Question: I am trying to setup GWTP in eclipse and create a simplest possible POC.
I have installed Google plugin with , and
I am using , and
I have two java versions installed on my machine for different versions!!!
D:\project>
"D:\installations\java8"
D:\project>
java version "1.8.0_40"
Java(TM) SE Runtime Environment (build 1.8.0_40-b25)
Java HotSpot(TM) 64-Bit Server VM (build 25.40-b25, mixed mode)
Under Window --> preferences --> Java --> InstalledJREs I have selected the appropriate Java 8 installation.
================================================================
I am trying to create the GWTP project like this :

As soon as I click, finish, I get the following error:
'''
Mar 15, 2015 10:49:28 PM org.datanucleus.plugin.NonManagedPluginRegistry registerExtensions
WARNING: Extension Point "org.eclipse.core.resources.natures" not registered, but plugin "" defined in file:/D:/project/eclipse-jee-luna-R-win32-x86_64/eclipse/plugins/com.google.gwt.eclipse.sdkbundle_2.6.0/gwt-2.6.0/gwt-dev.jar refers to it.
Mar 15, 2015 10:49:28 PM org.datanucleus.plugin.NonManagedPluginRegistry registerExtensions
WARNING: Extension Point "org.eclipse.core.resources.builders" not registered, but plugin "" defined in file:/D:/project/eclipse-jee-luna-R-win32-x86_64/eclipse/plugins/com.google.gwt.eclipse.sdkbundle_2.6.0/gwt-2.6.0/gwt-dev.jar refers to it.
Mar 15, 2015 10:49:28 PM org.datanucleus.plugin.NonManagedPluginRegistry registerExtensions
WARNING: Extension Point "org.eclipse.core.resources.markers" not registered, but plugin "" defined in file:/D:/project/eclipse-jee-luna-R-win32-x86_64/eclipse/plugins/com.google.gwt.eclipse.sdkbundle_2.6.0/gwt-2.6.0/gwt-dev.jar refers to it.
Mar 15, 2015 10:49:28 PM org.datanucleus.plugin.NonManagedPluginRegistry registerExtensions
WARNING: Extension Point "org.eclipse.core.resources.markers" not registered, but plugin "" defined in file:/D:/project/eclipse-jee-luna-R-win32-x86_64/eclipse/plugins/com.google.gwt.eclipse.sdkbundle_2.6.0/gwt-2.6.0/gwt-dev.jar refers to it.
Mar 15, 2015 10:49:28 PM org.datanucleus.plugin.NonManagedPluginRegistry registerExtensions
WARNING: Extension Point "org.eclipse.core.resources.markers" not registered, but plugin "" defined in file:/D:/project/eclipse-jee-luna-R-win32-x86_64/eclipse/plugins/com.google.gwt.eclipse.sdkbundle_2.6.0/gwt-2.6.0/gwt-dev.jar refers to it.
Mar 15, 2015 10:49:28 PM org.datanucleus.plugin.NonManagedPluginRegistry registerExtensions
WARNING: Extension Point "org.eclipse.core.resources.markers" not registered, but plugin "" defined in file:/D:/project/eclipse-jee-luna-R-win32-x86_64/eclipse/plugins/com.google.gwt.eclipse.sdkbundle_2.6.0/gwt-2.6.0/gwt-dev.jar refers to it.
Mar 15, 2015 10:49:28 PM org.datanucleus.plugin.NonManagedPluginRegistry registerExtensions
WARNING: Extension Point "org.eclipse.ant.core.extraClasspathEntries" not registered, but plugin "" defined in file:/D:/project/eclipse-jee-luna-R-win32-x86_64/eclipse/plugins/com.google.gwt.eclipse.sdkbundle_2.6.0/gwt-2.6.0/gwt-dev.jar refers to it.
Mar 15, 2015 10:49:28 PM org.datanucleus.plugin.NonManagedPluginRegistry registerExtensions
WARNING: Extension Point "org.eclipse.ant.core.antTasks" not registered, but plugin "" defined in file:/D:/project/eclipse-jee-luna-R-win32-x86_64/eclipse/plugins/com.google.gwt.eclipse.sdkbundle_2.6.0/gwt-2.6.0/gwt-dev.jar refers to it.
Mar 15, 2015 10:49:28 PM org.datanucleus.plugin.NonManagedPluginRegistry registerExtensions
WARNING: Extension Point "org.eclipse.jdt.core.classpathContainerInitializer" not registered, but plugin "" defined in file:/D:/project/eclipse-jee-luna-R-win32-x86_64/eclipse/plugins/com.google.gwt.eclipse.sdkbundle_2.6.0/gwt-2.6.0/gwt-dev.jar refers to it.
Mar 15, 2015 10:49:28 PM org.datanucleus.plugin.NonManagedPluginRegistry registerExtensions
WARNING: Extension Point "org.eclipse.team.core.fileTypes" not registered, but plugin "" defined in file:/D:/project/eclipse-jee-luna-R-win32-x86_64/eclipse/plugins/com.google.gwt.eclipse.sdkbundle_2.6.0/gwt-2.6.0/gwt-dev.jar refers to it.
Mar 15, 2015 10:49:28 PM org.datanucleus.plugin.NonManagedPluginRegistry registerExtensions
WARNING: Extension Point "org.eclipse.core.runtime.applications" not registered, but plugin "" defined in file:/D:/project/eclipse-jee-luna-R-win32-x86_64/eclipse/plugins/com.google.gwt.eclipse.sdkbundle_2.6.0/gwt-2.6.0/gwt-dev.jar refers to it.
Mar 15, 2015 10:49:28 PM org.datanucleus.plugin.NonManagedPluginRegistry registerExtensions
WARNING: Extension Point "org.eclipse.core.runtime.applications" not registered, but plugin "" defined in file:/D:/project/eclipse-jee-luna-R-win32-x86_64/eclipse/plugins/com.google.gwt.eclipse.sdkbundle_2.6.0/gwt-2.6.0/gwt-dev.jar refers to it.
Mar 15, 2015 10:49:28 PM org.datanucleus.plugin.NonManagedPluginRegistry registerExtensions
WARNING: Extension Point "org.eclipse.core.contenttype.contentTypes" not registered, but plugin "" defined in file:/D:/project/eclipse-jee-luna-R-win32-x86_64/eclipse/plugins/com.google.gwt.eclipse.sdkbundle_2.6.0/gwt-2.6.0/gwt-dev.jar refers to it.
Mar 15, 2015 10:49:28 PM org.datanucleus.plugin.NonManagedPluginRegistry registerExtensions
WARNING: Extension Point "org.eclipse.core.runtime.preferences" not registered, but plugin "" defined in file:/D:/project/eclipse-jee-luna-R-win32-x86_64/eclipse/plugins/com.google.gwt.eclipse.sdkbundle_2.6.0/gwt-2.6.0/gwt-dev.jar refers to it.
Mar 15, 2015 10:49:28 PM org.datanucleus.plugin.NonManagedPluginRegistry registerExtensions
WARNING: Extension Point "org.eclipse.core.runtime.preferences" not registered, but plugin "" defined in file:/D:/project/eclipse-jee-luna-R-win32-x86_64/eclipse/plugins/com.google.gwt.eclipse.sdkbundle_2.6.0/gwt-2.6.0/gwt-dev.jar refers to it.
DataNucleus Enhancer (version 1.1.4) : Enhancement of classes
Mar 15, 2015 10:49:28 PM org.datanucleus.enhancer.DataNucleusEnhancer addMessage
SEVERE: An error occured for ClassEnhancer "ASM" when trying to call the method "org.datanucleus.enhancer.asm.ASMClassEnhancer" on class "getClassNameForFileName" : null
java.lang.IllegalArgumentException
at org.objectweb.asm.ClassReader.<init>(Unknown Source)
at org.objectweb.asm.ClassReader.<init>(Unknown Source)
at org.objectweb.asm.ClassReader.<init>(Unknown Source)
at org.datanucleus.enhancer.asm.ASMClassEnhancer.getClassNameForFileName(ASMClassEnhancer.java:155)
at sun.reflect.NativeMethodAccessorImpl.invoke0(Native Method)
at sun.reflect.NativeMethodAccessorImpl.invoke(NativeMethodAccessorImpl.java:62)
at sun.reflect.DelegatingMethodAccessorImpl.invoke(DelegatingMethodAccessorImpl.java:43)
at java.lang.reflect.Method.invoke(Method.java:497)
at org.datanucleus.enhancer.DataNucleusEnhancer.getClassNameForFilename(DataNucleusEnhancer.java:920)
at org.datanucleus.enhancer.DataNucleusEnhancer.getFileMetadataForInput(DataNucleusEnhancer.java:736)
at org.datanucleus.enhancer.DataNucleusEnhancer.enhance(DataNucleusEnhancer.java:545)
at org.datanucleus.enhancer.DataNucleusEnhancer.main(DataNucleusEnhancer.java:1252)
at sun.reflect.NativeMethodAccessorImpl.invoke0(Native Method)
at sun.reflect.NativeMethodAccessorImpl.invoke(NativeMethodAccessorImpl.java:62)
at sun.reflect.DelegatingMethodAccessorImpl.invoke(DelegatingMethodAccessorImpl.java:43)
at java.lang.reflect.Method.invoke(Method.java:497)
at com.google.appengine.tools.enhancer.Enhancer.execute(Enhancer.java:74)
at com.google.appengine.tools.enhancer.Enhance.<init>(Enhance.java:71)
at com.google.appengine.tools.enhancer.Enhance.main(Enhance.java:51)
.
An error occured for ClassEnhancer "ASM" when trying to call the method "org.datanucleus.enhancer.asm.ASMClassEnhancer" on class "getClassNameForFileName" : null
java.lang.IllegalArgumentException
at org.objectweb.asm.ClassReader.<init>(Unknown Source)
at org.objectweb.asm.ClassReader.<init>(Unknown Source)
at org.objectweb.asm.ClassReader.<init>(Unknown Source)
at org.datanucleus.enhancer.asm.ASMClassEnhancer.getClassNameForFileName(ASMClassEnhancer.java:155)
at sun.reflect.NativeMethodAccessorImpl.invoke0(Native Method)
at sun.reflect.NativeMethodAccessorImpl.invoke(NativeMethodAccessorImpl.java:62)
at sun.reflect.DelegatingMethodAccessorImpl.invoke(DelegatingMethodAccessorImpl.java:43)
at java.lang.reflect.Method.invoke(Method.java:497)
at org.datanucleus.enhancer.DataNucleusEnhancer.getClassNameForFilename(DataNucleusEnhancer.java:920)
at org.datanucleus.enhancer.DataNucleusEnhancer.getFileMetadataForInput(DataNucleusEnhancer.java:736)
at org.datanucleus.enhancer.DataNucleusEnhancer.enhance(DataNucleusEnhancer.java:545)
at org.datanucleus.enhancer.DataNucleusEnhancer.main(DataNucleusEnhancer.java:1252)
at sun.reflect.NativeMethodAccessorImpl.invoke0(Native Method)
at sun.reflect.NativeMethodAccessorImpl.invoke(NativeMethodAccessorImpl.java:62)
at sun.reflect.DelegatingMethodAccessorImpl.invoke(DelegatingMethodAccessorImpl.java:43)
at java.lang.reflect.Method.invoke(Method.java:497)
at com.google.appengine.tools.enhancer.Enhancer.execute(Enhancer.java:74)
at com.google.appengine.tools.enhancer.Enhance.<init>(Enhance.java:71)
at com.google.appengine.tools.enhancer.Enhance.main(Enhance.java:51)
.
Mar 15, 2015 10:49:28 PM org.datanucleus.enhancer.DataNucleusEnhancer addMessage
SEVERE: An error occured for ClassEnhancer "ASM" when trying to call the method "org.datanucleus.enhancer.asm.ASMClassEnhancer" on class "getClassNameForFileName" : null
java.lang.IllegalArgumentException
at org.objectweb.asm.ClassReader.<init>(Unknown Source)
at org.objectweb.asm.ClassReader.<init>(Unknown Source)
at org.objectweb.asm.ClassReader.<init>(Unknown Source)
at org.datanucleus.enhancer.asm.ASMClassEnhancer.getClassNameForFileName(ASMClassEnhancer.java:155)
at sun.reflect.NativeMethodAccessorImpl.invoke0(Native Method)
at sun.reflect.NativeMethodAccessorImpl.invoke(NativeMethodAccessorImpl.java:62)
at sun.reflect.DelegatingMethodAccessorImpl.invoke(DelegatingMethodAccessorImpl.java:43)
at java.lang.reflect.Method.invoke(Method.java:497)
at org.datanucleus.enhancer.DataNucleusEnhancer.getClassNameForFilename(DataNucleusEnhancer.java:920)
at org.datanucleus.enhancer.DataNucleusEnhancer.getFileMetadataForInput(DataNucleusEnhancer.java:736)
at org.datanucleus.enhancer.DataNucleusEnhancer.enhance(DataNucleusEnhancer.java:545)
at org.datanucleus.enhancer.DataNucleusEnhancer.main(DataNucleusEnhancer.java:1252)
at sun.reflect.NativeMethodAccessorImpl.invoke0(Native Method)
at sun.reflect.NativeMethodAccessorImpl.invoke(NativeMethodAccessorImpl.java:62)
at sun.reflect.DelegatingMethodAccessorImpl.invoke(DelegatingMethodAccessorImpl.java:43)
at java.lang.reflect.Method.invoke(Method.java:497)
at com.google.appengine.tools.enhancer.Enhancer.execute(Enhancer.java:74)
at com.google.appengine.tools.enhancer.Enhance.<init>(Enhance.java:71)
at com.google.appengine.tools.enhancer.Enhance.main(Enhance.java:51)
.
An error occured for ClassEnhancer "ASM" when trying to call the method "org.datanucleus.enhancer.asm.ASMClassEnhancer" on class "getClassNameForFileName" : null
java.lang.IllegalArgumentException
at org.objectweb.asm.ClassReader.<init>(Unknown Source)
at org.objectweb.asm.ClassReader.<init>(Unknown Source)
at org.objectweb.asm.ClassReader.<init>(Unknown Source)
at org.datanucleus.enhancer.asm.ASMClassEnhancer.getClassNameForFileName(ASMClassEnhancer.java:155)
at sun.reflect.NativeMethodAccessorImpl.invoke0(Native Method)
at sun.reflect.NativeMethodAccessorImpl.invoke(NativeMethodAccessorImpl.java:62)
at sun.reflect.DelegatingMethodAccessorImpl.invoke(DelegatingMethodAccessorImpl.java:43)
at java.lang.reflect.Method.invoke(Method.java:497)
at org.datanucleus.enhancer.DataNucleusEnhancer.getClassNameForFilename(DataNucleusEnhancer.java:920)
at org.datanucleus.enhancer.DataNucleusEnhancer.getFileMetadataForInput(DataNucleusEnhancer.java:736)
at org.datanucleus.enhancer.DataNucleusEnhancer.enhance(DataNucleusEnhancer.java:545)
at org.datanucleus.enhancer.DataNucleusEnhancer.main(DataNucleusEnhancer.java:1252)
at sun.reflect.NativeMethodAccessorImpl.invoke0(Native Method)
at sun.reflect.NativeMethodAccessorImpl.invoke(NativeMethodAccessorImpl.java:62)
at sun.reflect.DelegatingMethodAccessorImpl.invoke(DelegatingMethodAccessorImpl.java:43)
at java.lang.reflect.Method.invoke(Method.java:497)
at com.google.appengine.tools.enhancer.Enhancer.execute(Enhancer.java:74)
at com.google.appengine.tools.enhancer.Enhance.<init>(Enhance.java:71)
at com.google.appengine.tools.enhancer.Enhance.main(Enhance.java:51)
.
.
An error occured for ClassEnhancer "ASM" when trying to call the method "org.datanucleus.enhancer.asm.ASMClassEnhancer" on class "getClassNameForFileName" : null
java.lang.IllegalArgumentException
at org.objectweb.asm.ClassReader.<init>(Unknown Source)
at org.objectweb.asm.ClassReader.<init>(Unknown Source)
at org.objectweb.asm.ClassReader.<init>(Unknown Source)
at org.datanucleus.enhancer.asm.ASMClassEnhancer.getClassNameForFileName(ASMClassEnhancer.java:155)
at sun.reflect.NativeMethodAccessorImpl.invoke0(Native Method)
at sun.reflect.NativeMethodAccessorImpl.invoke(NativeMethodAccessorImpl.java:62)
at sun.reflect.DelegatingMethodAccessorImpl.invoke(DelegatingMethodAccessorImpl.java:43)
at java.lang.reflect.Method.invoke(Method.java:497)
at org.datanucleus.enhancer.DataNucleusEnhancer.getClassNameForFilename(DataNucleusEnhancer.java:920)
at org.datanucleus.enhancer.DataNucleusEnhancer.getFileMetadataForInput(DataNucleusEnhancer.java:736)
at org.datanucleus.enhancer.DataNucleusEnhancer.enhance(DataNucleusEnhancer.java:545)
at org.datanucleus.enhancer.DataNucleusEnhancer.main(DataNucleusEnhancer.java:1252)
at sun.reflect.NativeMethodAccessorImpl.invoke0(Native Method)
at sun.reflect.NativeMethodAccessorImpl.invoke(NativeMethodAccessorImpl.java:62)
at sun.reflect.DelegatingMethodAccessorImpl.invoke(DelegatingMethodAccessorImpl.java:43)
at java.lang.reflect.Method.invoke(Method.java:497)
at com.google.appengine.tools.enhancer.Enhancer.execute(Enhancer.java:74)
at com.google.appengine.tools.enhancer.Enhance.<init>(Enhance.java:71)
at com.google.appengine.tools.enhancer.Enhance.main(Enhance.java:51)
.
DataNucleus Enhancer completed with success for 0 classes. Timings : input=32 ms, enhance=0 ms, total=32 ms. Consult the log for full details
DataNucleus Enhancer completed and no classes were enhanced. Consult the log for full details
'''
After a clean reinstall, everything worked. A super detailed explanation of everything a GWTP beginner need to know can be tracked on this google group thred. <URL>
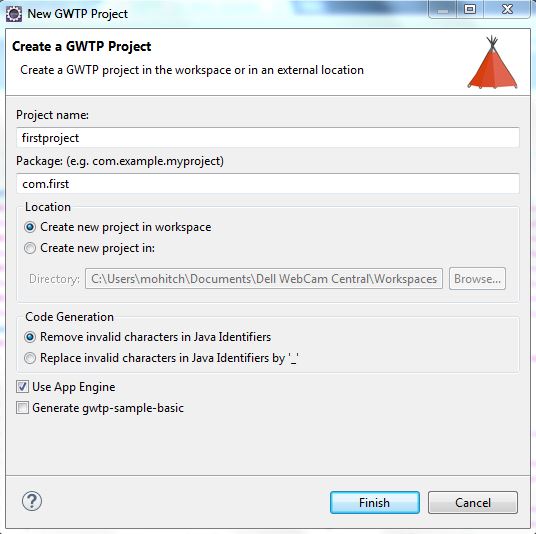
Answer: GWTP 0.6.1 is quite old. For eclipse Luna you need to install the newest version of the plugin. Install it from <URL>